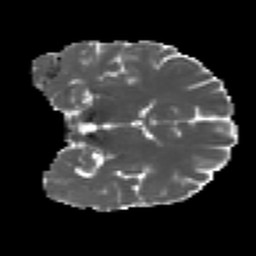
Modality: MD
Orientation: coronal
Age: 29
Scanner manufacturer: siemens
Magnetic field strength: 3 T
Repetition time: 4.52 s
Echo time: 0.084 s